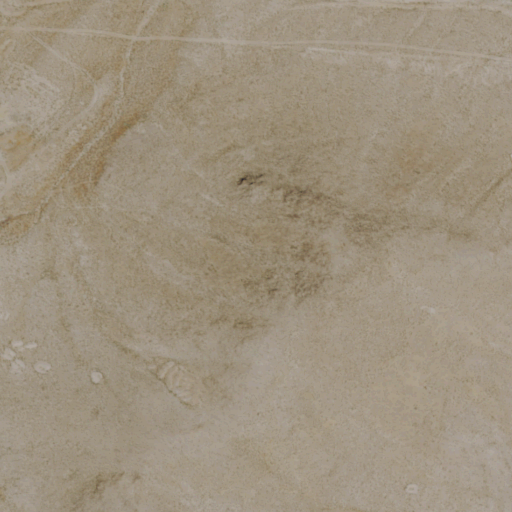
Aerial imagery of mountains in Nevada named San Antonio Mountains containing shrub, medium intensity development, open development, and high intensity development